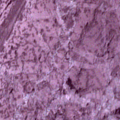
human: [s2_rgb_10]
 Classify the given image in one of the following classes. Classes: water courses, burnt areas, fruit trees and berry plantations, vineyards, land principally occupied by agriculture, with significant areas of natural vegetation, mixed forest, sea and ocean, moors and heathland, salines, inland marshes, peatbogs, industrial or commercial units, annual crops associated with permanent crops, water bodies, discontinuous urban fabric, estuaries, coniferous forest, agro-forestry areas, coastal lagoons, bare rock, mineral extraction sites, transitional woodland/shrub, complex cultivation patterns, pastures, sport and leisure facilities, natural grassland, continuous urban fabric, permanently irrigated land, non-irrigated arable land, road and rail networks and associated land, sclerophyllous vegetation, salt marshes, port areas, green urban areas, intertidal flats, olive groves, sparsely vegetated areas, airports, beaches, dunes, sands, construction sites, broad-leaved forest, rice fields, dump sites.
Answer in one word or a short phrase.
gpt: sea and ocean